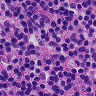
Metastatic tissue present: no